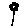
Label: flower